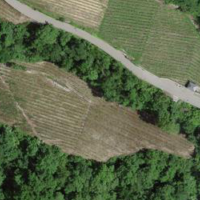
EUNIS habitat code: 40
Species observed at this site:
Vinca major